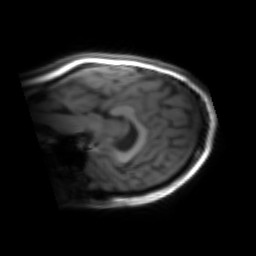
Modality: inplaneT1
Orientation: sagittal
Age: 20
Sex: female
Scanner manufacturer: siemens
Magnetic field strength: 3 T
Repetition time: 1.2 s
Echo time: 0.00251 s